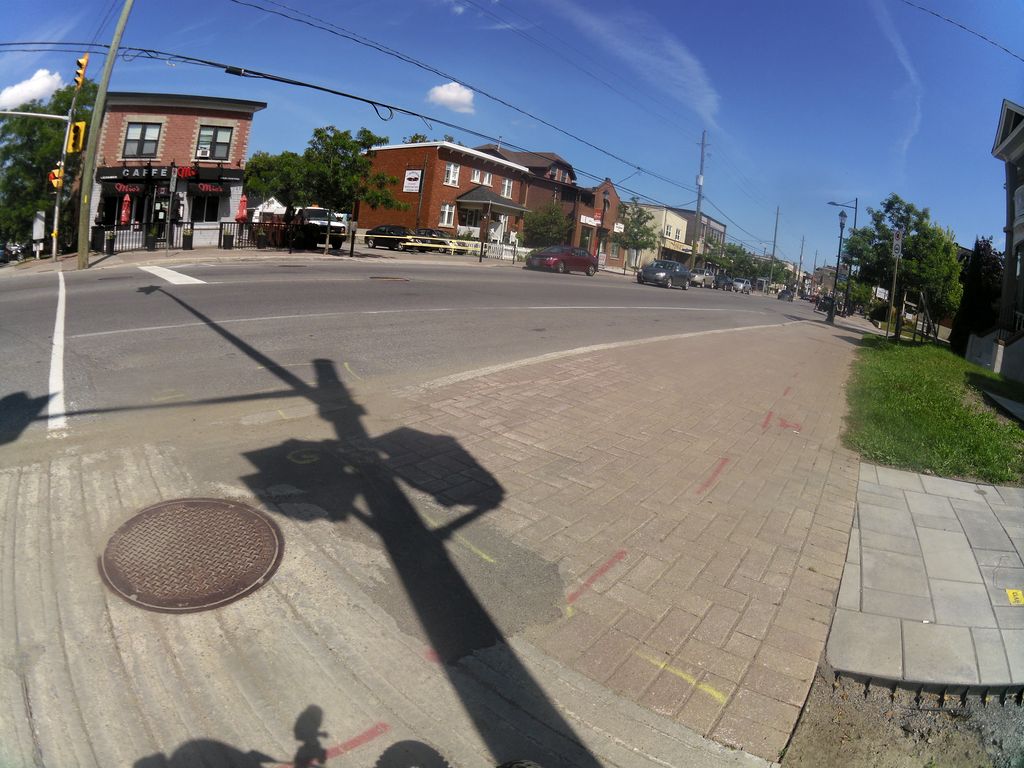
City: ottawa-gatineau